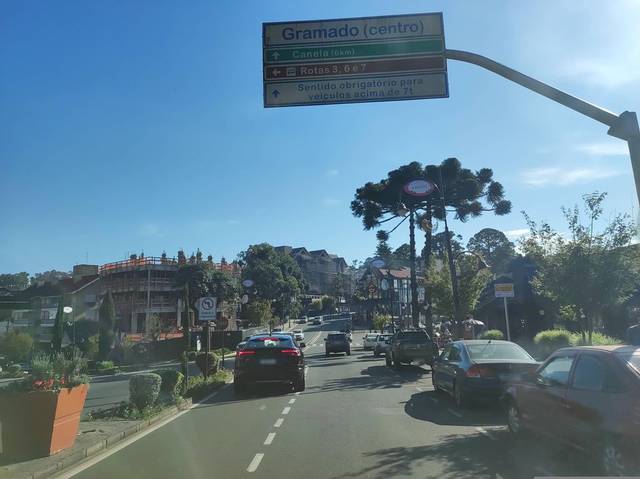
Region: Brazil
Coordinates: -29.382, -50.872